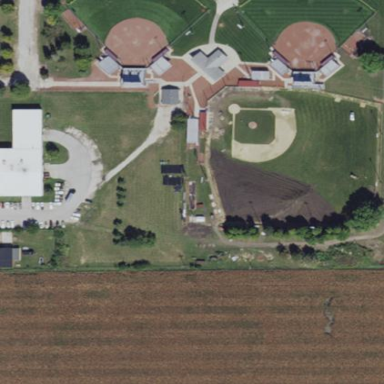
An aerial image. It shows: Baseball pitch for leisure land activities.